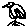
Label: bird